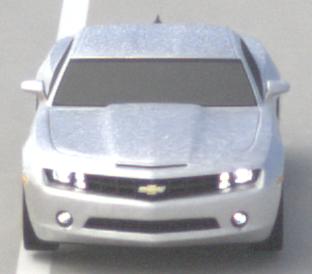
Make: Chevrolet
Model: Camaro Cabriolet 6.2 V8
Detailed model: Camaro (V) Coupé
Model produced from: 2011/09
Model produced until: 2014/02
Doors: 2
Color: white
Road condition: dry road
Daytime: midday
Contrast: medium contrast